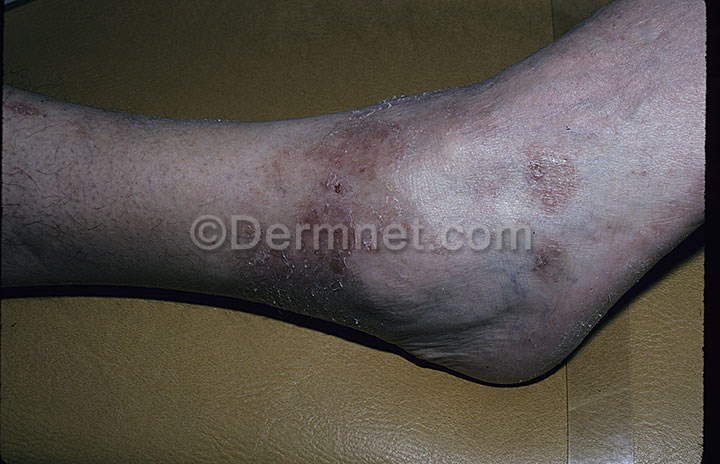
Disease: Poison Ivy Photos and other Contact Dermatitis